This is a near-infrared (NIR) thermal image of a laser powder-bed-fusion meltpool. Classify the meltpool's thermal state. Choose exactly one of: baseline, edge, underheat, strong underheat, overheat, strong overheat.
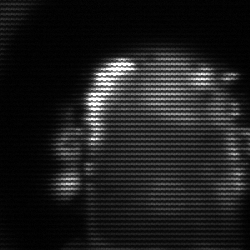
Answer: baseline